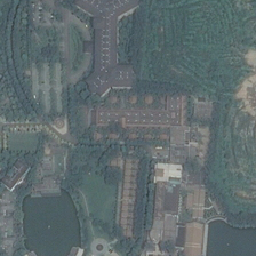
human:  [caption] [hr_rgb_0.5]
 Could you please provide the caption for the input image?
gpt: A group of houses was built between the forest and the lawn.

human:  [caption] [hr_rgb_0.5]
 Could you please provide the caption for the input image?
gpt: large buildings stands in this lovely resort with two ponds and rows of green trees in it .

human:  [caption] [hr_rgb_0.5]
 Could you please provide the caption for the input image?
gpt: a group of houses is built between the forest and the lawn.

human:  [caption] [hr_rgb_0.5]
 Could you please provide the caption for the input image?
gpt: A group of houses are built between the woods and the lawn.

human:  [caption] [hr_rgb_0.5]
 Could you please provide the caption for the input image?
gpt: Between the forest and the lawn